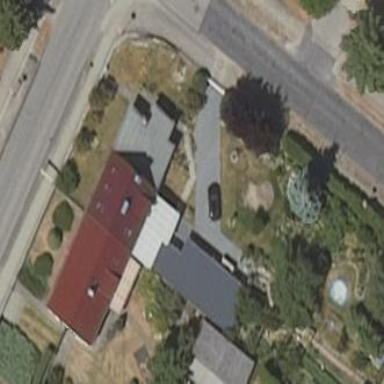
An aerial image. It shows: House with flat roof.